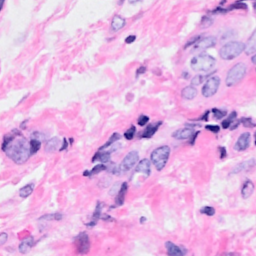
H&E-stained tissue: Breast